Question: I am developing an application that needs to be on full screen mode.

I tried to use this code in my manifest,
'''
android:theme="@android:style/Theme.NoTitleBar.Fullscreen"
'''
but nothing happened and still the button bar (such as Home, Back and Recent Task App) was there. I need to hide them in order to totally have a full screen. Please help me with this. Thank you.
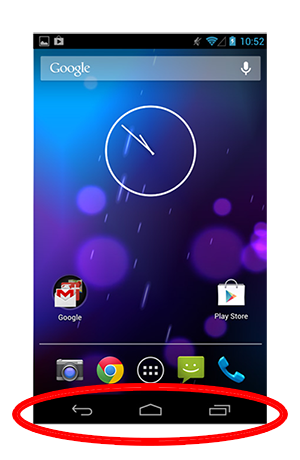
Answer: After a lot of research, I finally figure it out and make my activity in full screen mode.
'''
getWindow().getDecorView().setSystemUiVisibility(8);
'''